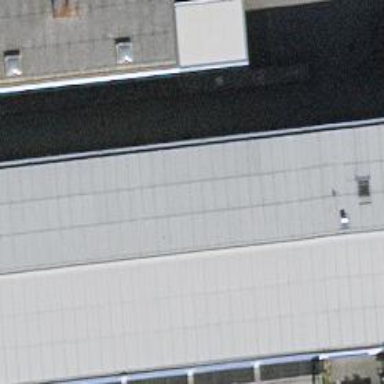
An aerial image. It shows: Sports hall building.